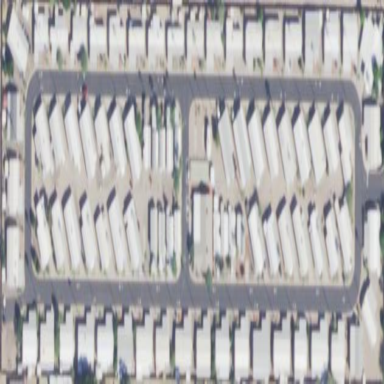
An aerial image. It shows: Residential area designated as trailer park.